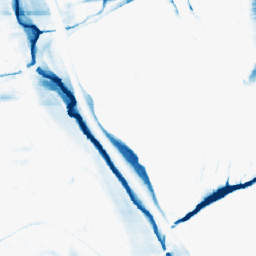
Category: morphological
Decomposition family: morphological_rect
Decomposition parameters: operation: closing
width: 50
height: 10
Upsampling method: nearest
Upsampling parameters: scale: 2
Upsampling scale: 2